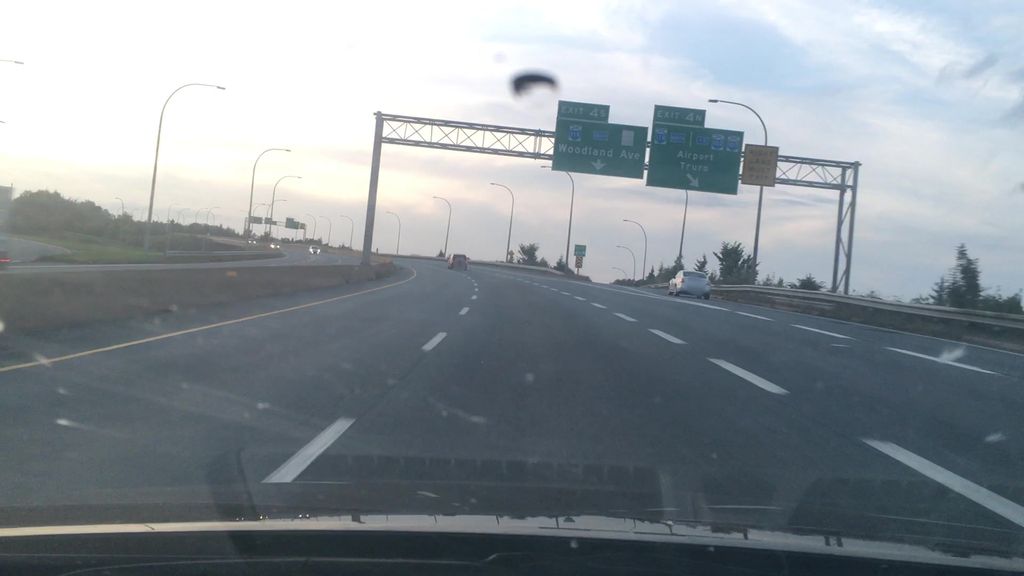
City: halifax